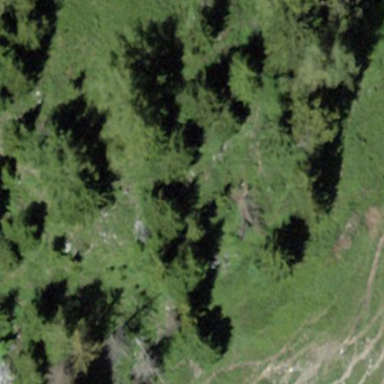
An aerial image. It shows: Forest area.